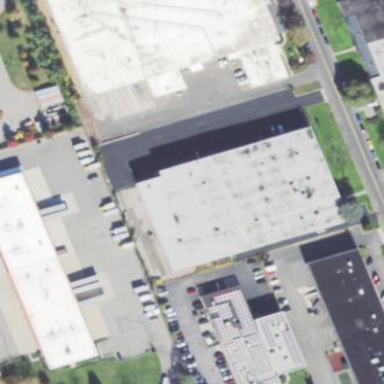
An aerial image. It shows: Commercial building.